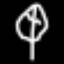
Label: leaf